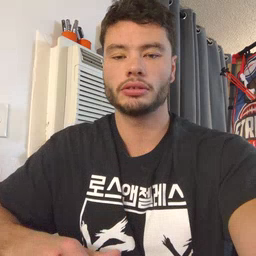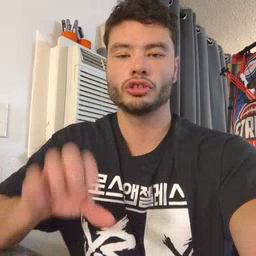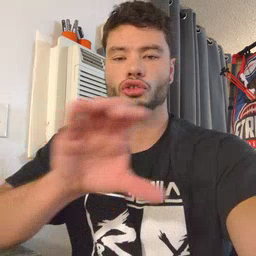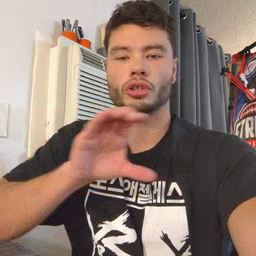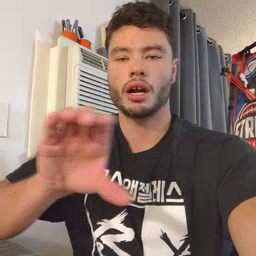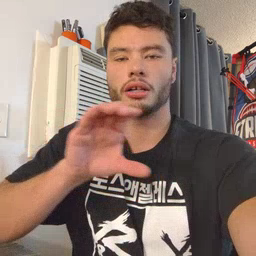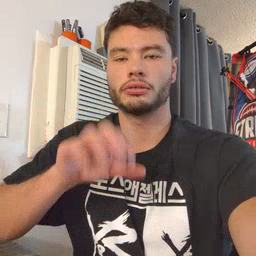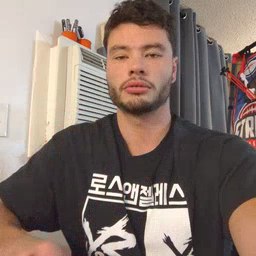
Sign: chocolate